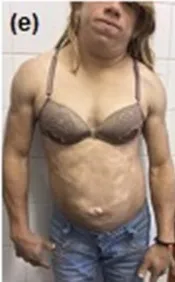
Patient 1 (proband) with familial partial lipodystrophy bearing the homozygous p. Fat accumulation in the neck, and ,dorsocervical region.
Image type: medical_photograph (skin_photograph)